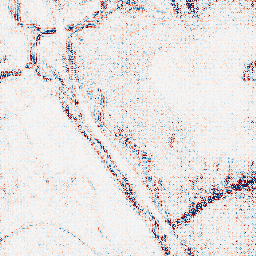
Category: wavelet
Decomposition family: wavelet_reverse_biorthogonal
Decomposition parameters: wavelet: rbio1.3
level: 2
Upsampling method: regularized
Upsampling parameters: scale: 4
lambda_reg: 0.1
Upsampling scale: 4